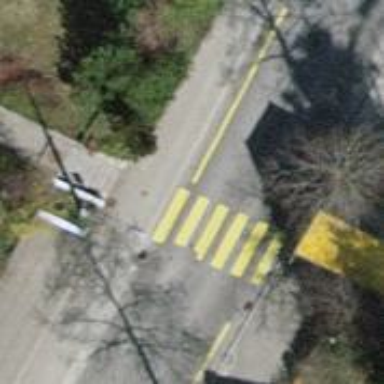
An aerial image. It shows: Uncontrolled road crossing.